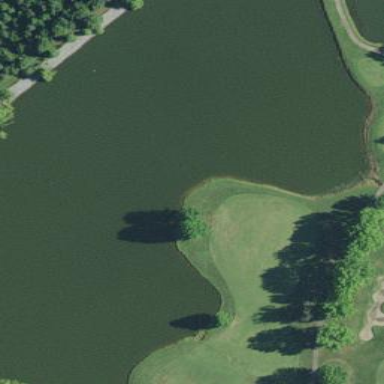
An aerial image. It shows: Water hazard on golf course.